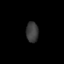
Tissue: prostate
Cell type: B cells
Senescence score: 0.7367
Nuclear area (px): 245
Mean DAPI intensity: 59.616